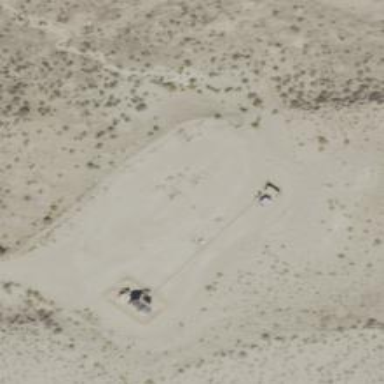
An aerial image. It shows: Petroleum well.